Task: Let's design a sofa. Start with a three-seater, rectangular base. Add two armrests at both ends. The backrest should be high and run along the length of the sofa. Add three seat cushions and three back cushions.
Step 295:
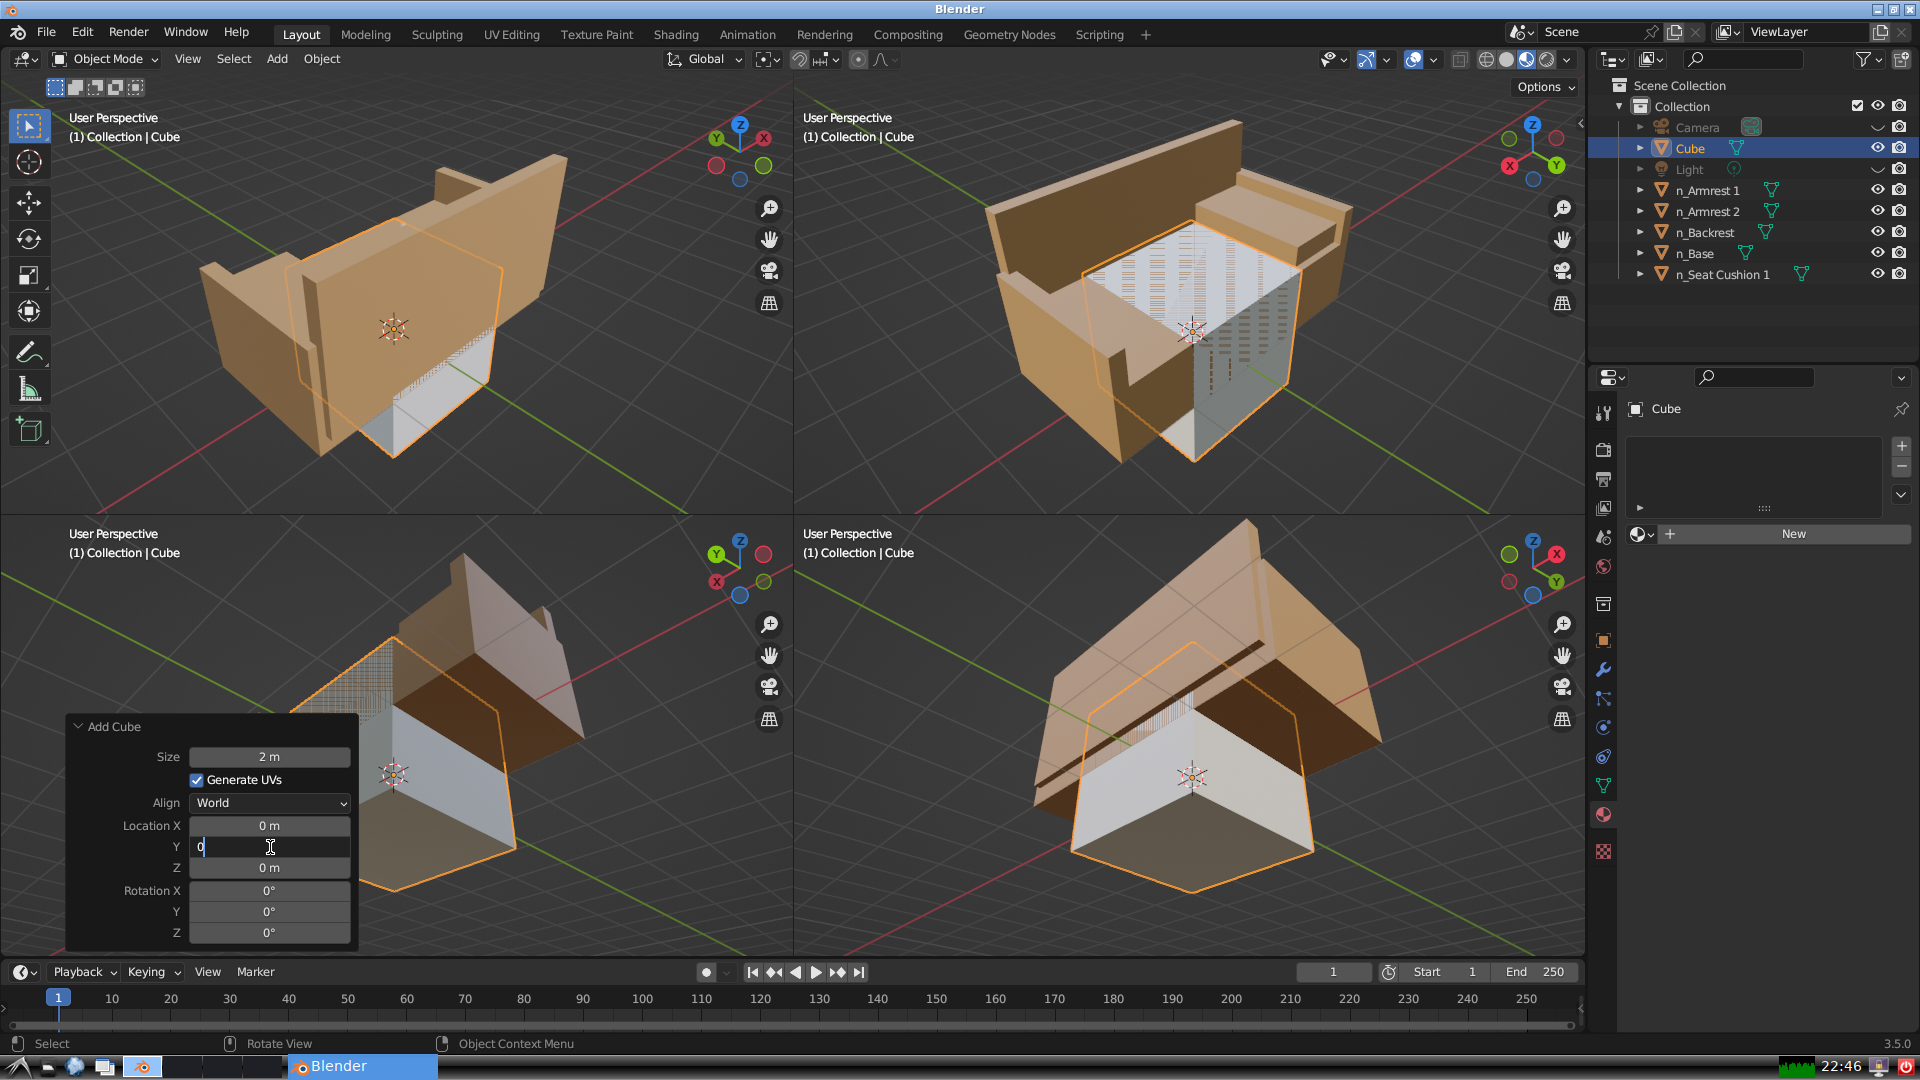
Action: {"key_press": ['Return']}